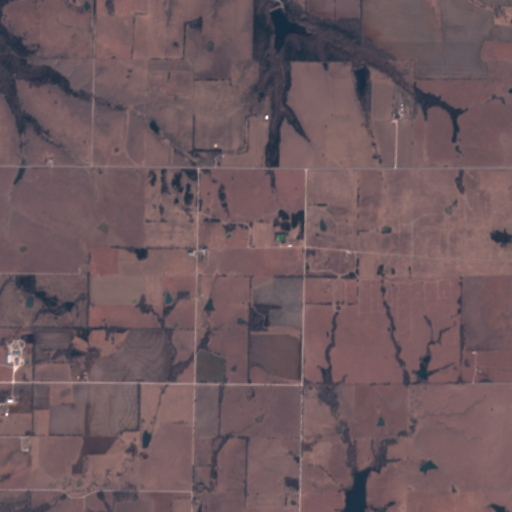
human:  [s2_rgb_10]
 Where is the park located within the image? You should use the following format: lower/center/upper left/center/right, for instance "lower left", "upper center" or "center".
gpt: The park is located in the center left of the image.
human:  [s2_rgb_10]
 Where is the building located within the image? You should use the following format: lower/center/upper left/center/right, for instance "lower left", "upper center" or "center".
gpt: The building is located in the lower left of the image.
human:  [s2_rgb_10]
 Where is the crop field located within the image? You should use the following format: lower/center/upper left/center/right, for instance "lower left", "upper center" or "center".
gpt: There is no crop field in the image.